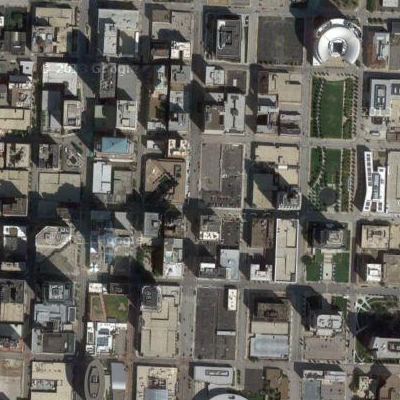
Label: cIndustry